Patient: sex M, age 64
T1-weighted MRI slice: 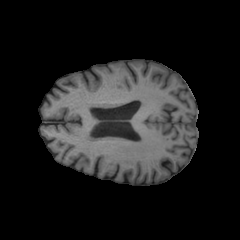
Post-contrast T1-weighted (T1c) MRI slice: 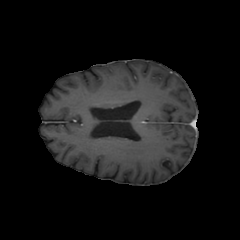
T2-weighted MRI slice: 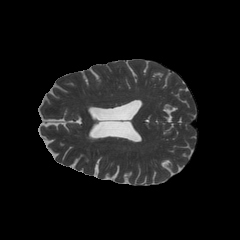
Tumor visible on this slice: no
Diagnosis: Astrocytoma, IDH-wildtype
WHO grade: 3